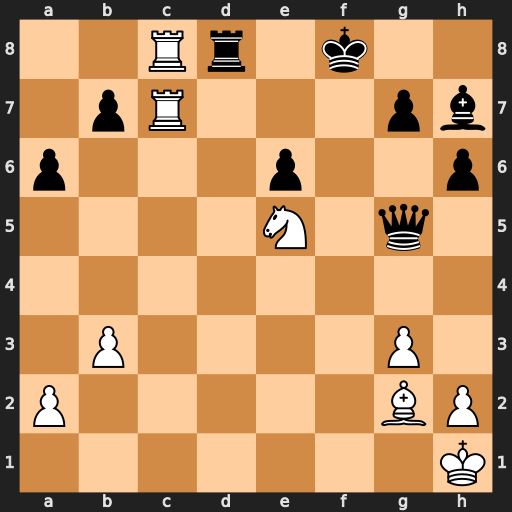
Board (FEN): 2Rr1k2/1pR3pb/p3p2p/4N1q1/8/1P4P1/P5BP/7K
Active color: w
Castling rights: -
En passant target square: -
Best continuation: Nf7 Rxc8 Nxg5 Rxc7 Nxe6+ Ke7 Nxc7